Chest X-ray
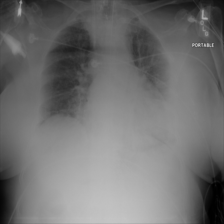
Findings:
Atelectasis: negative
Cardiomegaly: negative
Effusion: negative
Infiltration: negative
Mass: negative
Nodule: negative
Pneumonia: negative
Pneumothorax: negative
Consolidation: negative
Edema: negative
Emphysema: negative
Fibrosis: negative
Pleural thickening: negative
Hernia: negative